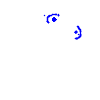
Particle: electron